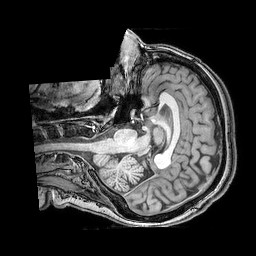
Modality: T1w
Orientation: axial
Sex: female
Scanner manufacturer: philips
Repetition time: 0.008142 s
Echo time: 0.00372 s